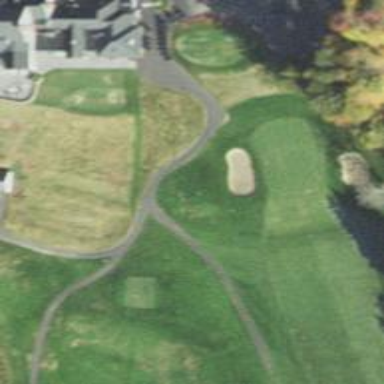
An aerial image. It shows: Pathway for golfing.